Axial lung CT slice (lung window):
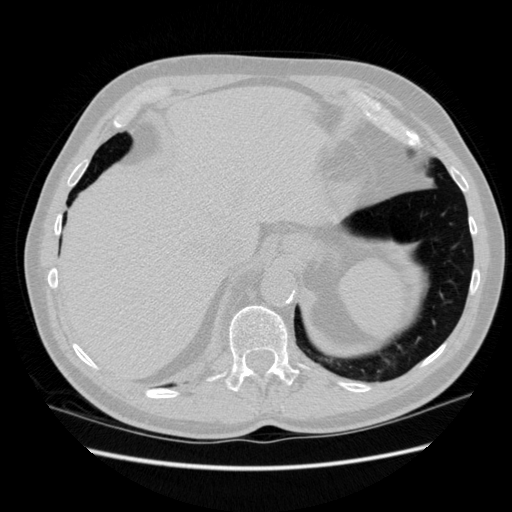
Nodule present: no